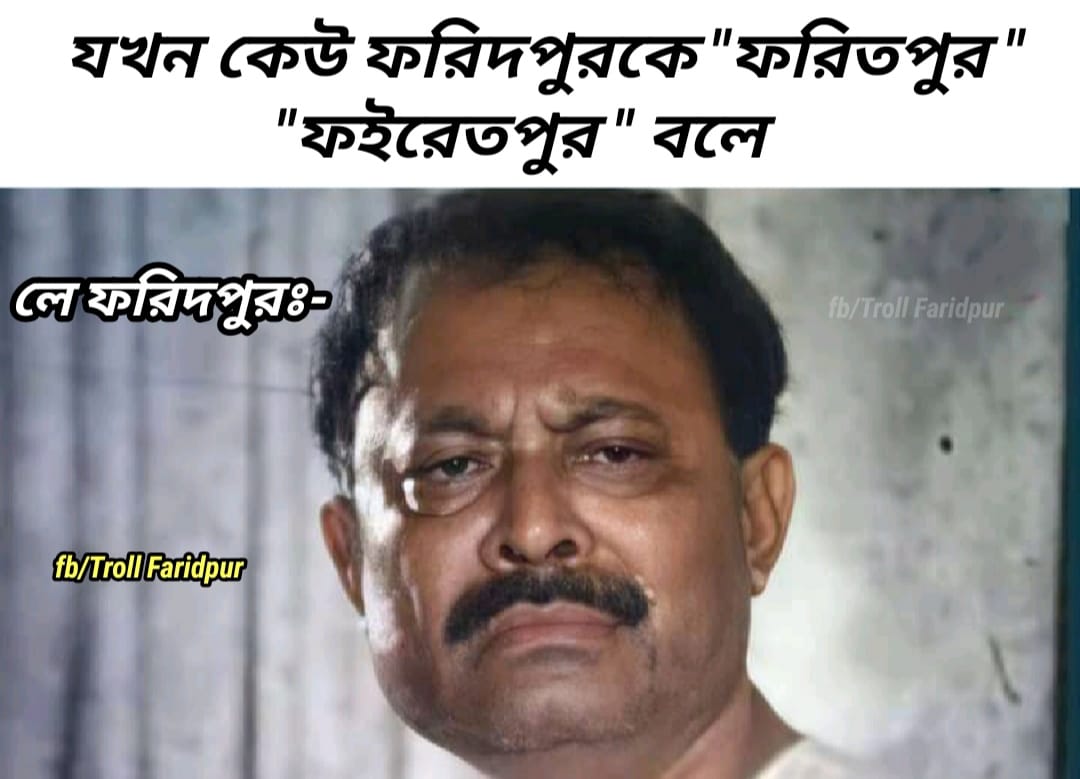
Caption: যখন কেউ ফরিদপুরকে " ফরিতপুর "    " ফইরেতপুর "  বলে   লে ফরিদপুরঃ-
Label: non-hate